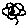
Label: flower